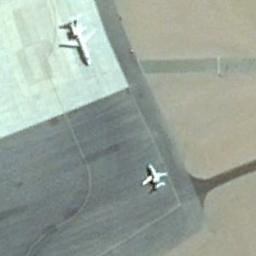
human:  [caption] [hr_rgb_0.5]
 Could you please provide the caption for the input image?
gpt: A large plane and a small plane docked opposite each other .

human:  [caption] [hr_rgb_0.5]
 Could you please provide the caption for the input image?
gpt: A larger plane parked on the light blue open area and another smaller plane opposite it parked on the dark blue open area .

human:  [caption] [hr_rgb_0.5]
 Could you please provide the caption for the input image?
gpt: An airplane was parked in the open space on the airport .

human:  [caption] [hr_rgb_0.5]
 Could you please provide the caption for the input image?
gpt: There are two airplanes parked on the open place .

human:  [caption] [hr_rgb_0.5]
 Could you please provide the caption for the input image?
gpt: There are two planes on different ground .